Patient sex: M
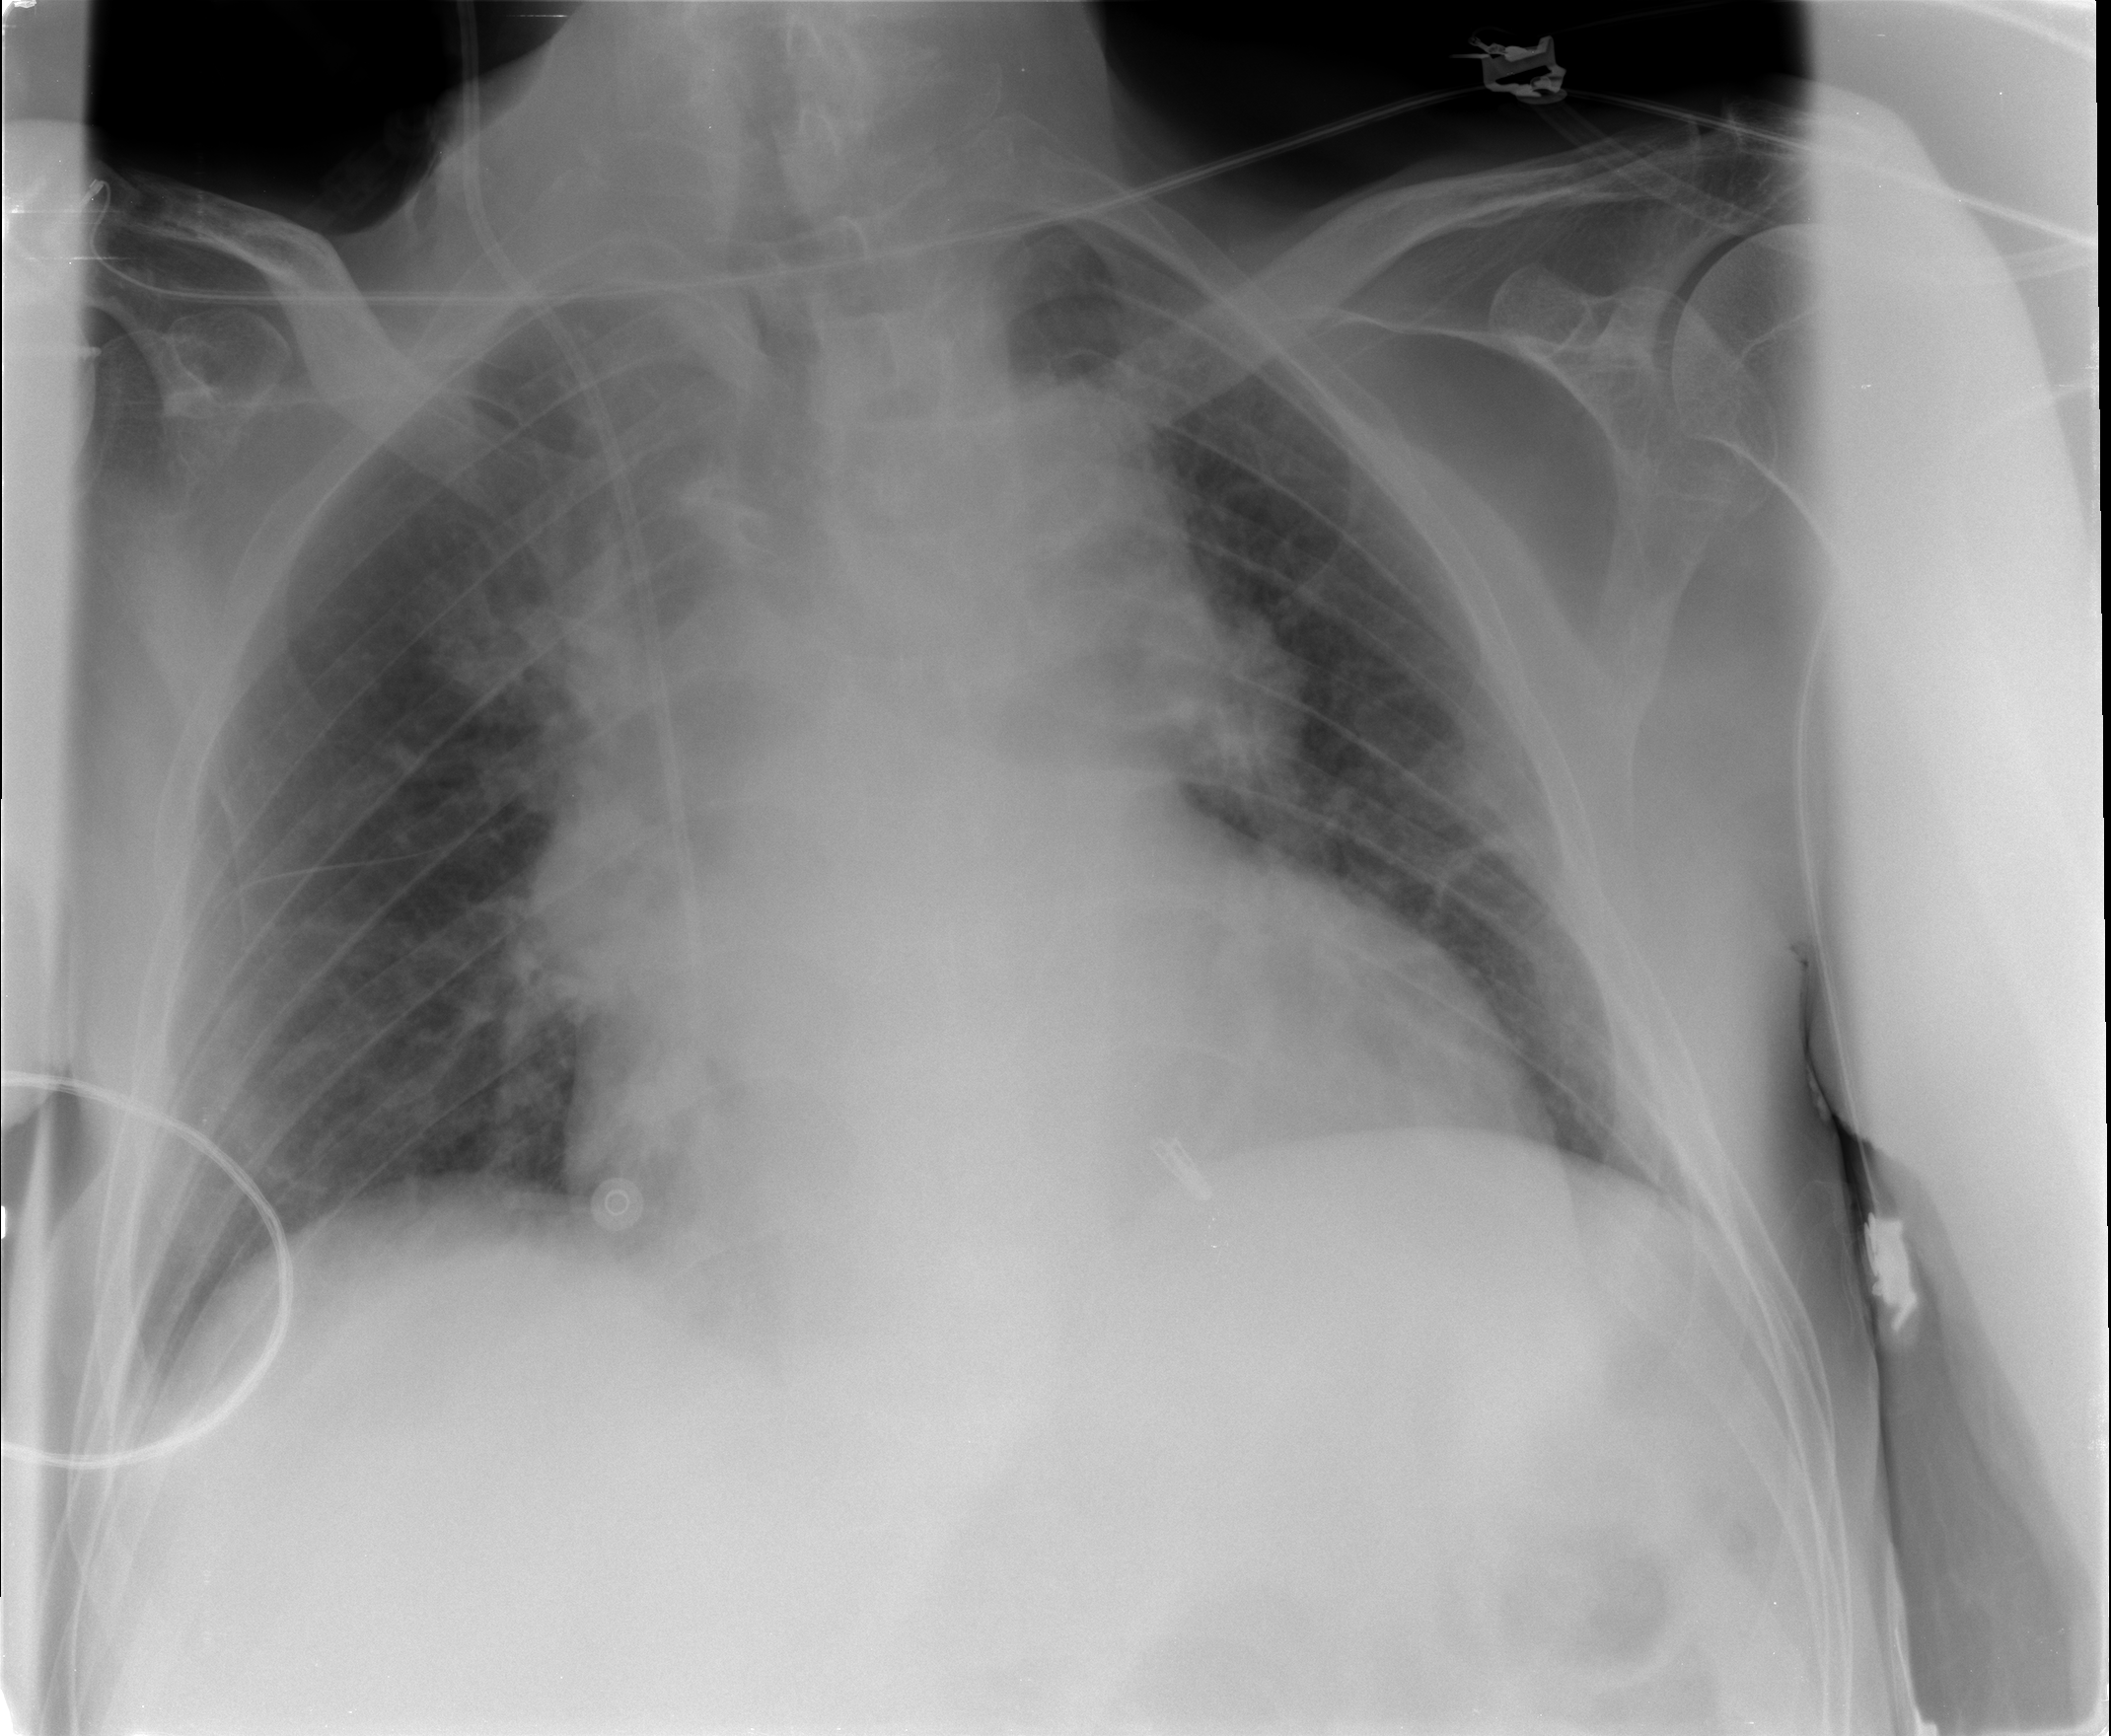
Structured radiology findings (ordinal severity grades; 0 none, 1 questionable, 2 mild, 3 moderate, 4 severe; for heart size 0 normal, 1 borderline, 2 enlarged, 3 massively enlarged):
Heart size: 2
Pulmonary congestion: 2
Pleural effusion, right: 0
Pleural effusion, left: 0
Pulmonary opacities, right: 0
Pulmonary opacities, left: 0
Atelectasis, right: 0
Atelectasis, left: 0